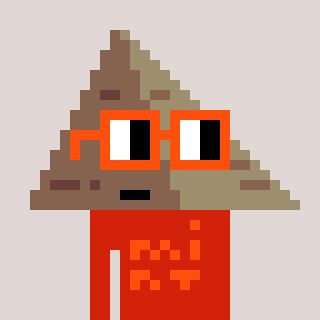
a pixel art character with square orange glasses, a pyramid-shaped head and a red-colored body on a warm background